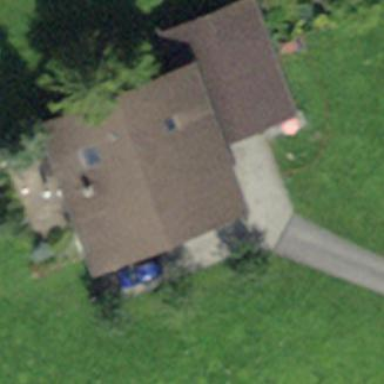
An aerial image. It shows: Shed.